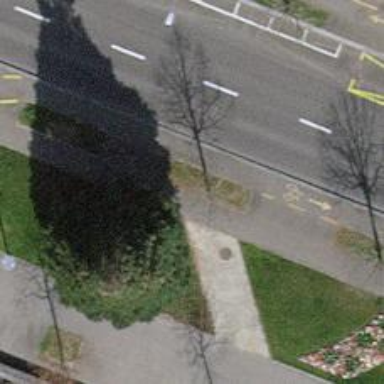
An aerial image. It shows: Avenue lined with trees.